Field crop: maize
Growth stage: 2
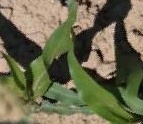
Species: maize